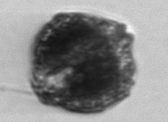
Label: Alexandrium_catenella